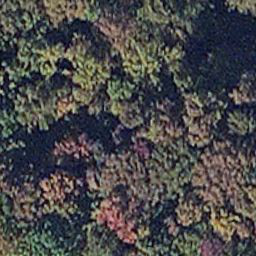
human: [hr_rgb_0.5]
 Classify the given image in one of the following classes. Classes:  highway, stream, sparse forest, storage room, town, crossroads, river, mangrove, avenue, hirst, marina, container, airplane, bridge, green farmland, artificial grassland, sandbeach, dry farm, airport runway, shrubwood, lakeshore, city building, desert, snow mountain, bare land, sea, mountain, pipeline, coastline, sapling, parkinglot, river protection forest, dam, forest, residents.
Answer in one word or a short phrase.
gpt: mangrove